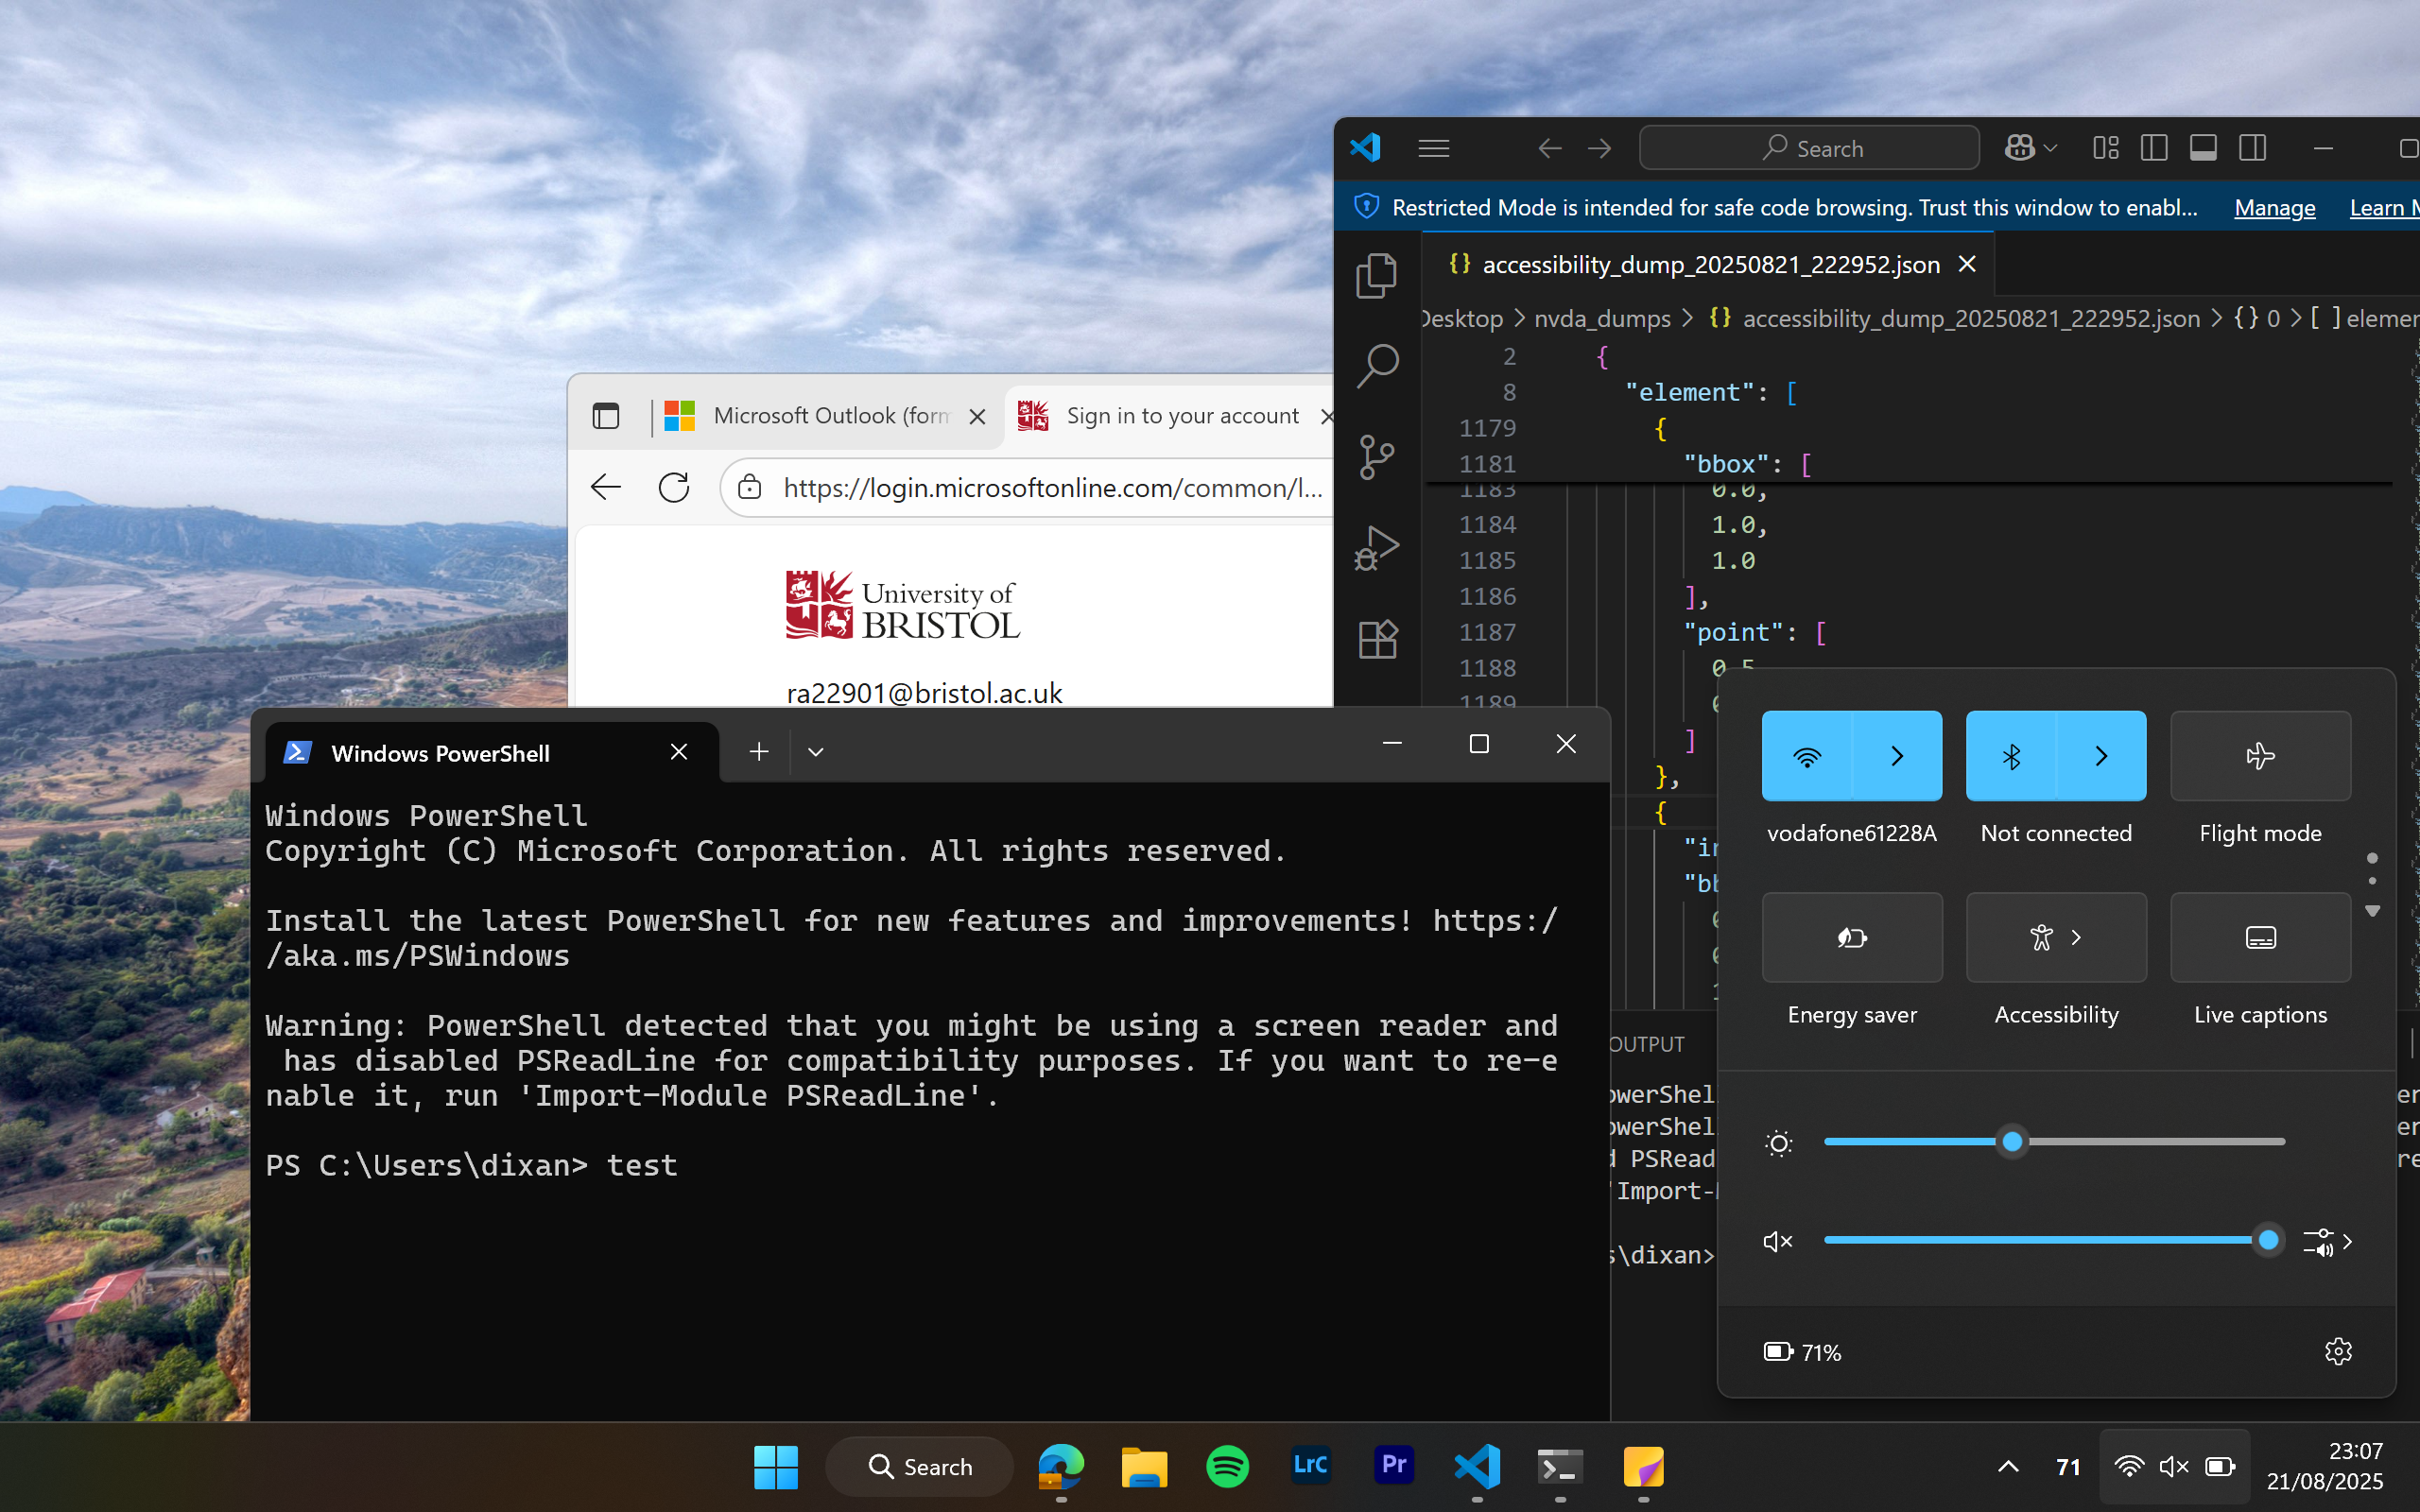
UI elements on screen:
"Desktop - window"
"Sign in to your account - window"
"System - menu bar - Contains commands to manipulate the window"
"System - menu item"
"title bar - value: Sign in to your account"
"Minimise - button - Moves the window out of the way"
"Maximise - button - Makes the window full screen"
"Close - button - Closes the window"
"Microsoft Outlook (formerly Hotmail): Free email and calendar | Microsoft 365 - window"
"System - menu bar - Contains commands to manipulate the window"
"System - menu item"
"title bar"
"Minimise - button - Moves the window out of the way"
"Maximise - button - Makes the window full screen"
"Close - button - Closes the window"
"window"
"Quick settings - pane"
"DesktopWindowXamlSource - pane"
"pane"
"Quick settings - grouping"
"list"
"WiFi - list item"
"WiFi - toggle button - vodafone61228A"
"Manage Wi-Fi connections - button"
"button"
"vodafone61228A - text"
"Bluetooth - list item"
"Bluetooth - toggle button - Not connected"
"Manage Bluetooth devices - button"
"button"
"Not connected - text"
"Flight mode - list item"
"Flight mode - toggle button"
"button"
"Flight mode - text"
"Energy saver - list item"
"Energy saver - toggle button"
"button"
"Energy saver - text"
"Accessibility - list item"
"Accessibility - button"
"button"
"Accessibility - text"
"Live captions - list item"
"Live captions - toggle button"
"button"
"Live captions - text"
"Pager - menu"
"Previous Page - button"
" - text"
"pane"
"grouping"
"Page 1 - button"
" - text"
"Page 2 - button"
" - text"
"Next Page - button"
" - text"
"list"
"Brightness - list item"
"button"
"Brightness - slider - value: 40"
"thumb control"
"Sound output - list item"
"Unmute volume - toggle button"
"Sound output - slider - value: 100"
"thumb control"
"Select a sound output - button"
" - text"
" - text"
"grouping"
"Battery - button - 71%"
" - text"
"71% - text"
"All settings - button"
"Taskbar - pane"
"PopupHost - pane"
"pane"
"Running applications - pane"
"DesktopWindowXamlSource - pane"
"pane"
"grouping"
"Start - toggle button"
"graphic"
"Search - toggle button"
" - text"
"Search - text"
"Microsoft Edge - 1 running window pinned - button"
"graphic"
"File Explorer pinned - button"
"graphic"
"%1!s! pinned pinned - button"
"graphic"
"Adobe Lightroom Classic pinned - button"
"graphic"
"Adobe Premiere Pro 2025 pinned - button"
"graphic"
"Visual Studio Code - 1 running window - button"
"graphic"
"Terminal - 1 running window - button"
"graphic"
"Sticky Notes (new) - 1 running window - button"
"graphic"
"Show Hidden Icons - button"
" - text"
"68% - Charging - at mW: 20940 71% - Discharging - Remaining mWh: 25606 - button"
"graphic"
"Network vodafone61228A
Internet access - button"
" - text"
"Volume Speaker (Realtek(R) Audio): Muted - button"
" - text"
"Power Battery status: 71% remaining - button"
" - text"
"Clock 23:08
‎21/‎08/‎2025 - button"
"23∶08 - text"
"‎21/‎08/‎2025 - text"
"Show Desktop - button"
"Windows PowerShell - window"
"System - menu bar - Contains commands to manipulate the window"
"System - menu item"
"Minimise - button - Moves the window out of the way"
"Maximise - button - Makes the window full screen"
"Close - button - Closes the window"
"Windows PowerShell - pane"
"window"
"UI element"
"DesktopWindowXamlSource - pane"
"pane"
"tab control"
"list"
"Windows PowerShell - tab"
"graphic"
"Windows PowerShell - text"
"Close Tab - button"
" - text"
"New Tab - split button - Press the button to open a new terminal tab with your default profile. O..."
" - button"
" - text"
"More options - button"
"button"
" - text"
"button"
" - text"
"button"
" - text"
"UI element"
"Windows PowerShell - terminal"
"Vertical - scroll bar - value: 0"
"Vertical Small Decrease - button"
" - text"
"Vertical Large Increase - button"
"Vertical Small Increase - button"
" - text"
"System - menu bar"
"System - menu item"
"Minimise - button"
"Maximise - button"
"Close - button"
"accessibility_dump_20250821_222952.json - Visual Studio Code - window"
"accessibility_dump_20250821_222952.json - Visual Studio Code - pane"
"pane"
"Minimize - button"
"Maximize - button"
"Restore - button"
"pane"
"accessibility_dump_20250821_222952.json - Visual Studio Code - document"
"section"
"pane"
"Sign in to your account and 1 more page - School - Microsoft​ Edge - window"
"window"
"UI element"
"window"
"UI element"
"Program Manager - window"
"Program Manager - pane"
"window"
"pane"
"Desktop - window"
"Desktop - list"
"Recycle Bin - list item"
"Adobe Acrobat - list item"
"Adobe Digital Editions 4.5 - list item"
"Attack SharkX3Mouse - list item"
"Audacity - list item"
"Edit - list item"
"HP Support Assistant - list item"
"Imaging Edge Desktop - list item"
"NVDA - list item"
"Remote - list item"
"Riot Client - list item"
"Ryzen Controller - list item"
"Steam - list item"
"VALORANT - list item"
"Viewer - list item"
"AddonTemplate-master - list item"
"nvda_dumps - list item"
"Screenshots - list item"
"treetojson - list item"
"Tree2JSON.nvda-addon - list item"
"treetojson.zip - list item"